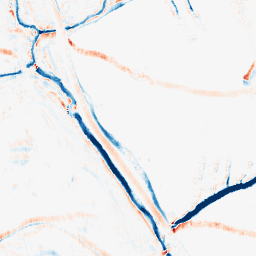
Category: morphological
Decomposition family: morphological_rect
Decomposition parameters: operation: average
width: 5
height: 10
Upsampling method: quadratic
Upsampling parameters: scale: 2
Upsampling scale: 2